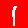
Digit: 1